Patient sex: M
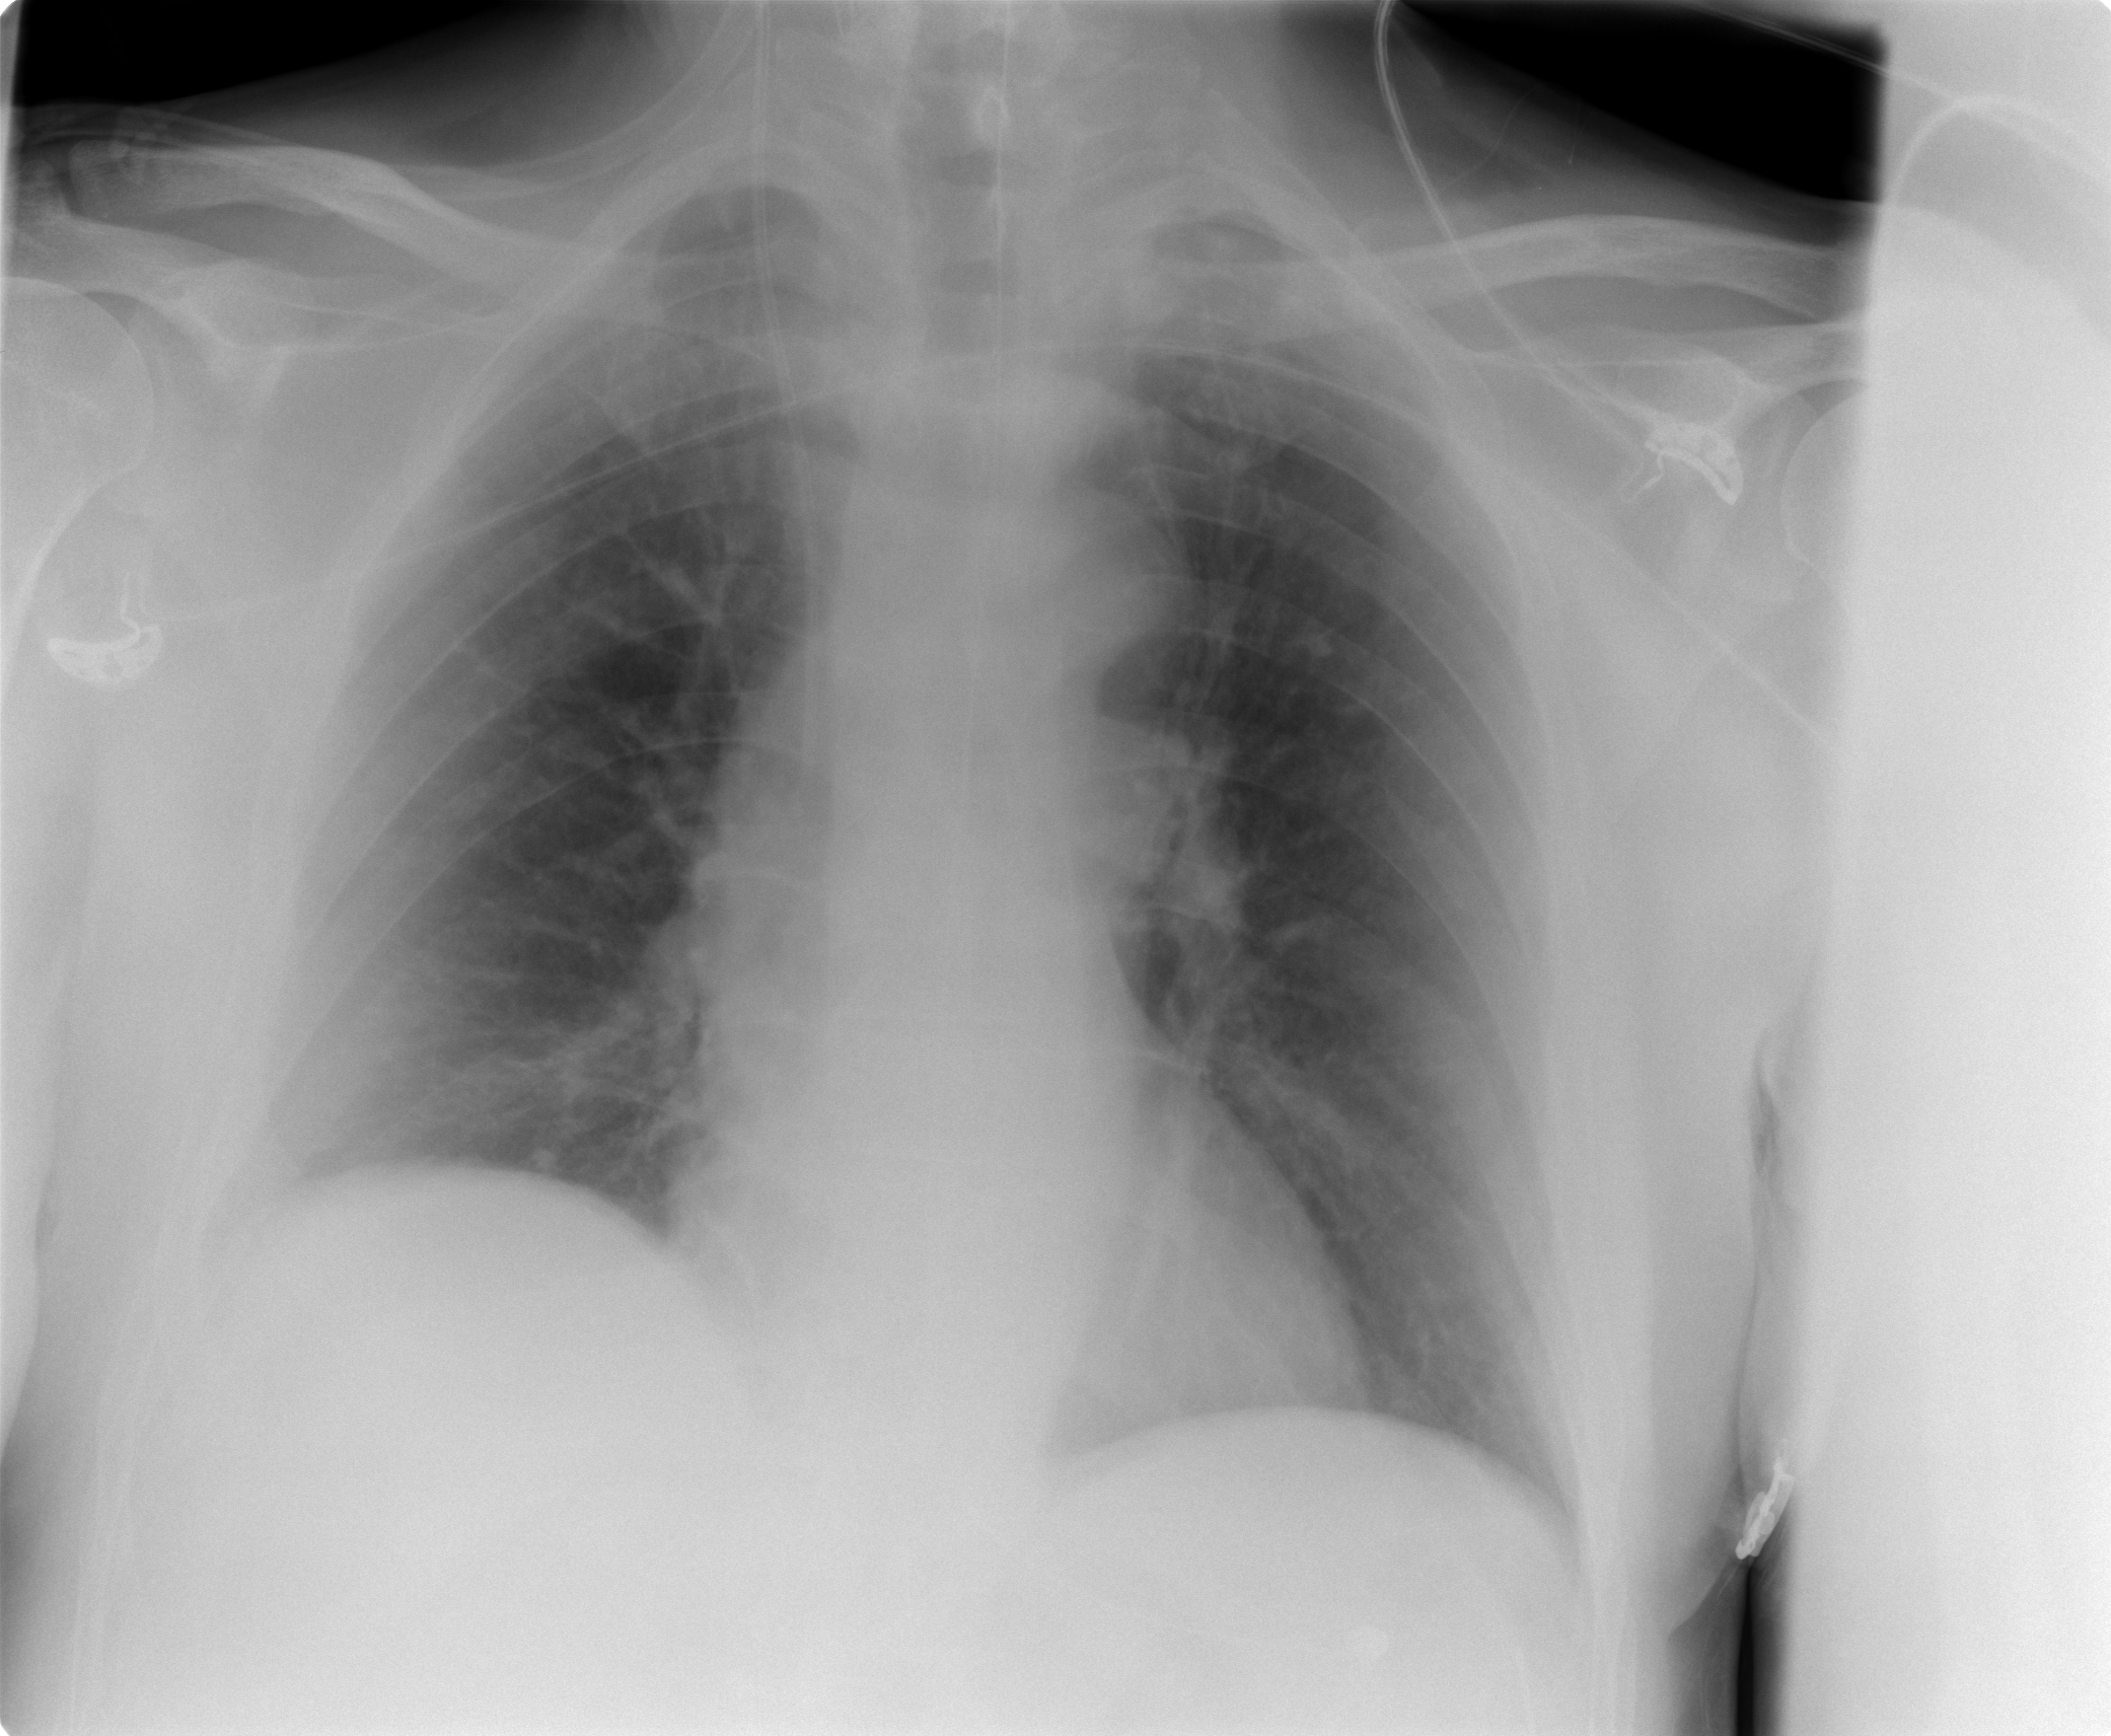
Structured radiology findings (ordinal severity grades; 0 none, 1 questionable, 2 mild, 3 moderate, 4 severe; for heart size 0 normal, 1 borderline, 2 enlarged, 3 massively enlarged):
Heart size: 0
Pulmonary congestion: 0
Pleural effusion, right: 2
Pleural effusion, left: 0
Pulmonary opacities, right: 0
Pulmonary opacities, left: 0
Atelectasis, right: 2
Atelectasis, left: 0